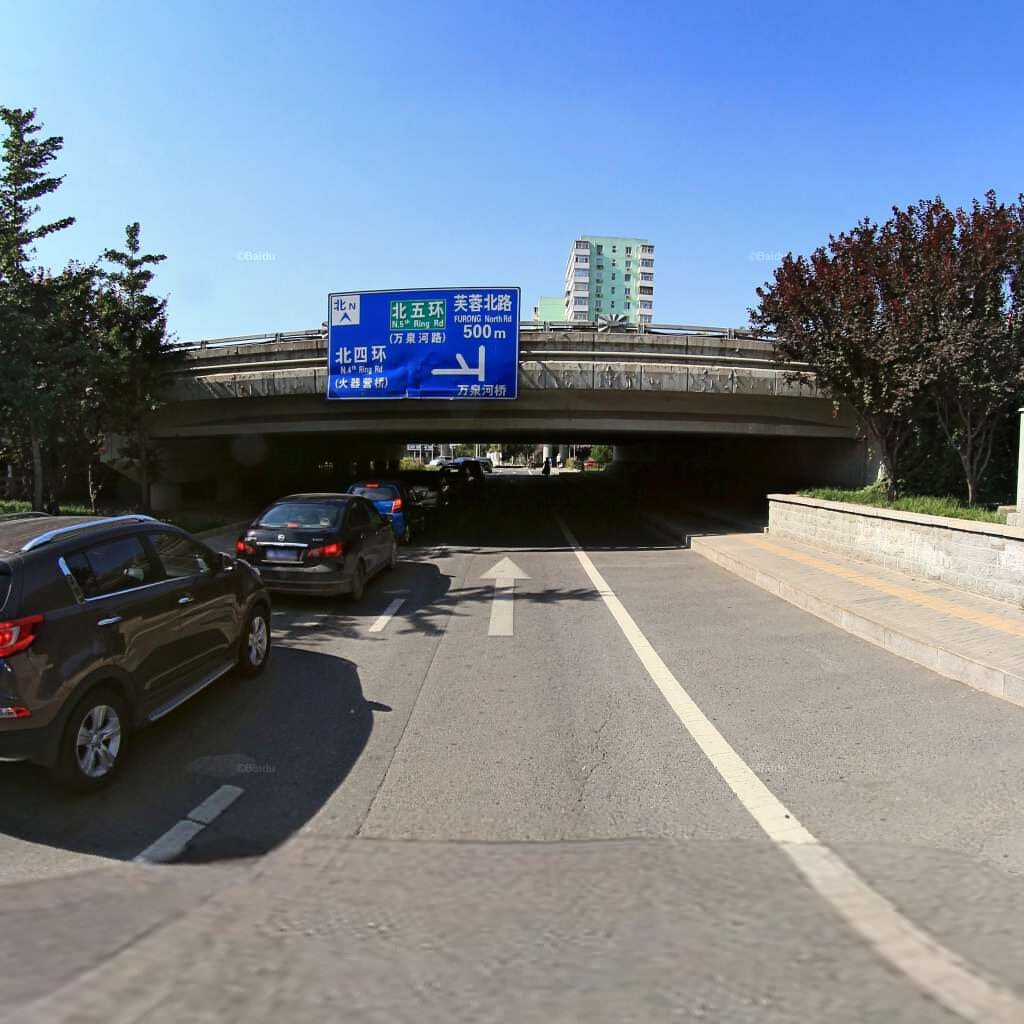
Region: Haidian
Road damage annotations: longitudinal crack, longitudinal crack